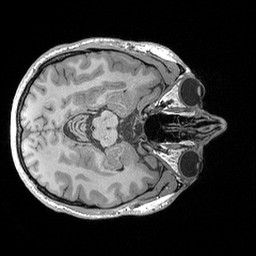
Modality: T1w
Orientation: axial
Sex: male
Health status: healthy
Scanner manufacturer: siemens
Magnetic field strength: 3 T
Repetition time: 2 s
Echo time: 0.00296 s